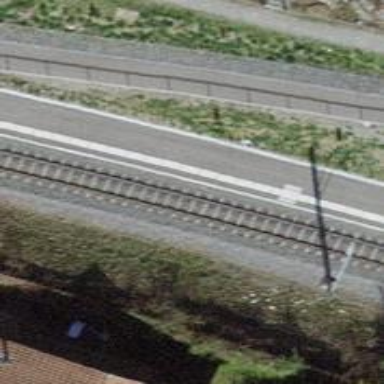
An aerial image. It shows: Narrow-gauge railway with single track. The railway is electrified with contact line.